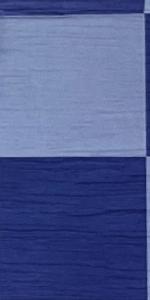
Label: Empty